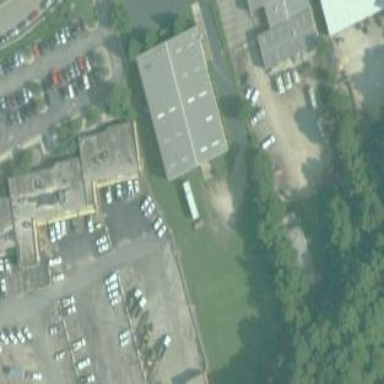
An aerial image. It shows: Commercial building.